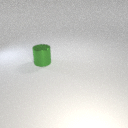
large green metal cylinder